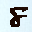
Label: 8